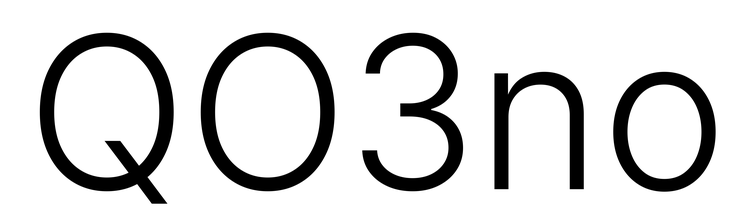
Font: Inter_Light